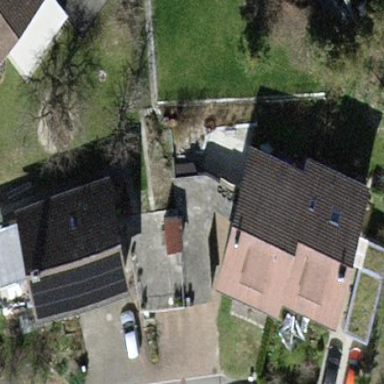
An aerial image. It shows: Semidetached house with gabled roof.